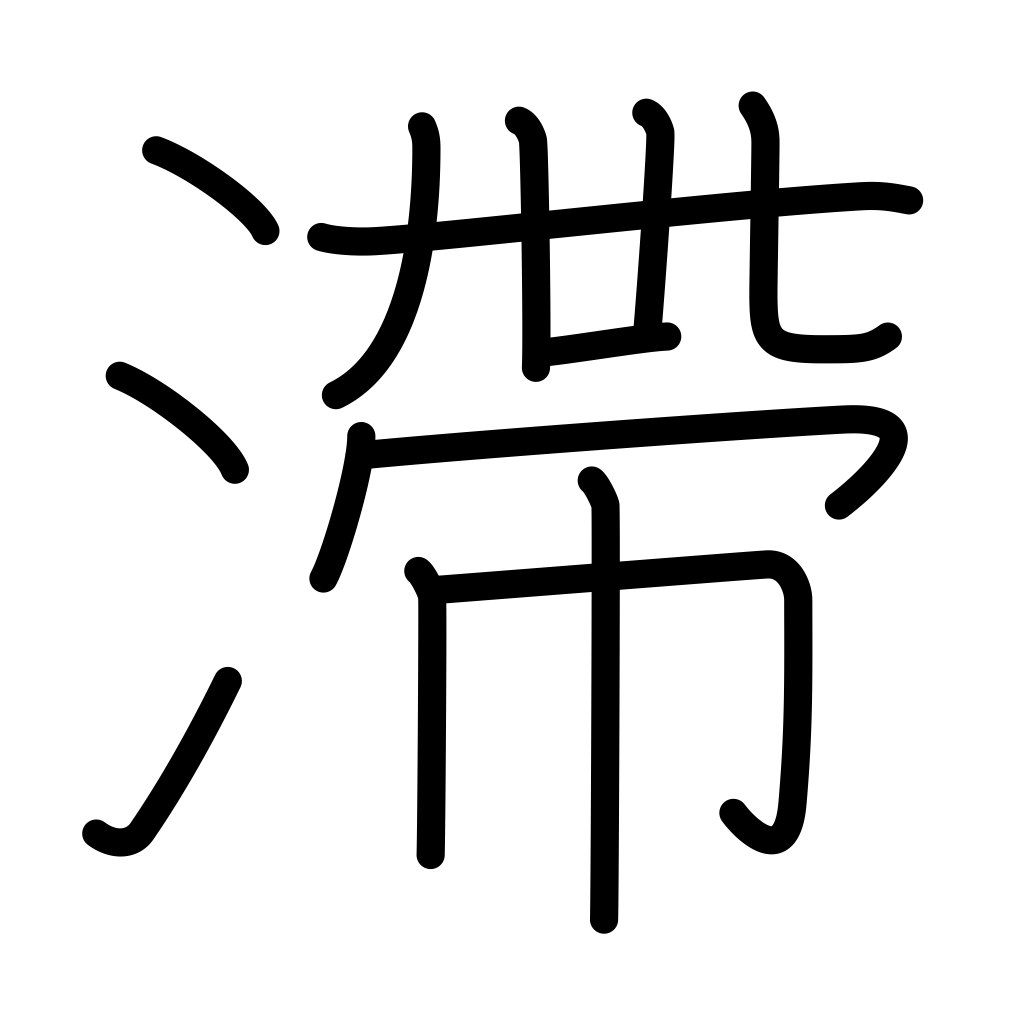
Meaning: block up, obstruct, stagnant